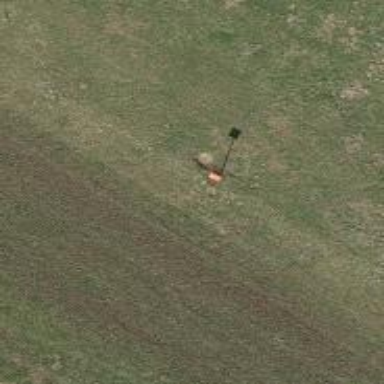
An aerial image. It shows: Pole supporting roof covering pipeline marker.